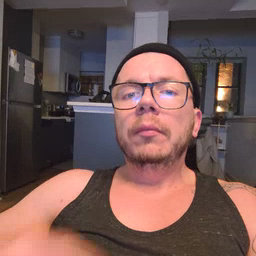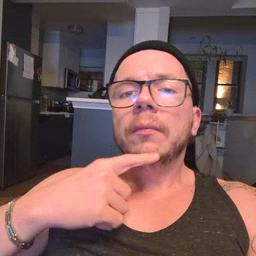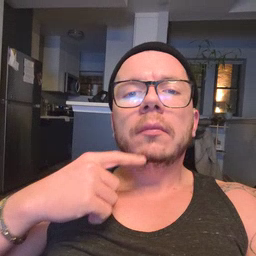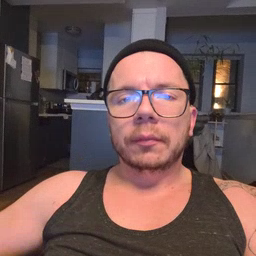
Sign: chin